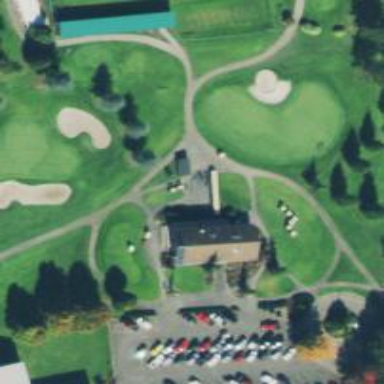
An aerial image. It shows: Path used for both walking and golf.